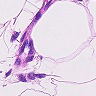
Metastatic tissue present: no